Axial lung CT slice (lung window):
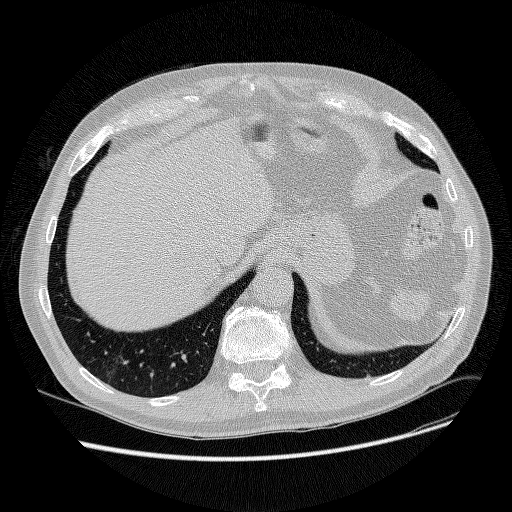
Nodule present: no